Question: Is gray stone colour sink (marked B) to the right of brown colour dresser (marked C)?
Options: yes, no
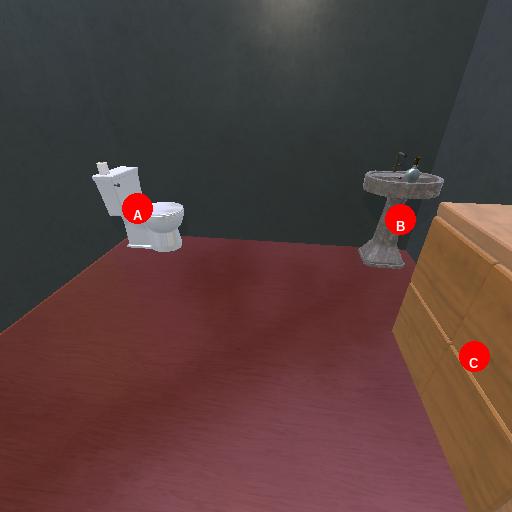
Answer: yes